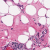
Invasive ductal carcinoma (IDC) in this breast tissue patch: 0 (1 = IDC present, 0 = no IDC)